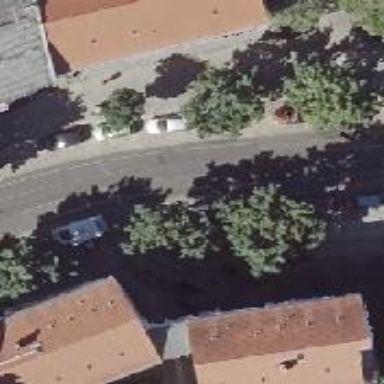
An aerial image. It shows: Residential road with asphalt surface. There are parallel parking lanes with sett surfaces on both sides of the road.